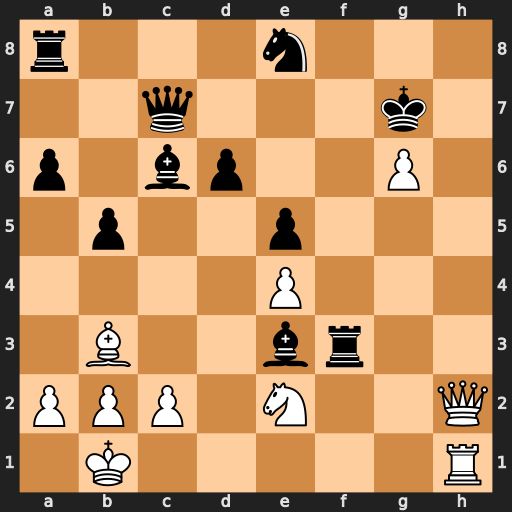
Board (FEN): r3n3/2q3k1/p1bp2P1/1p2p3/4P3/1B2br2/PPP1N2Q/1K5R
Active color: w
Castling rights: -
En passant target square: -
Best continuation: Qh8+ Kxg6 Qh5+ Kf6 Qxf3+